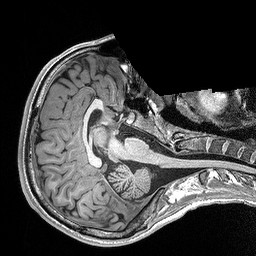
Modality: T1w
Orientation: axial
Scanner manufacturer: siemens
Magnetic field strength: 3 T
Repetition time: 2.3 s
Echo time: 0.00298 s